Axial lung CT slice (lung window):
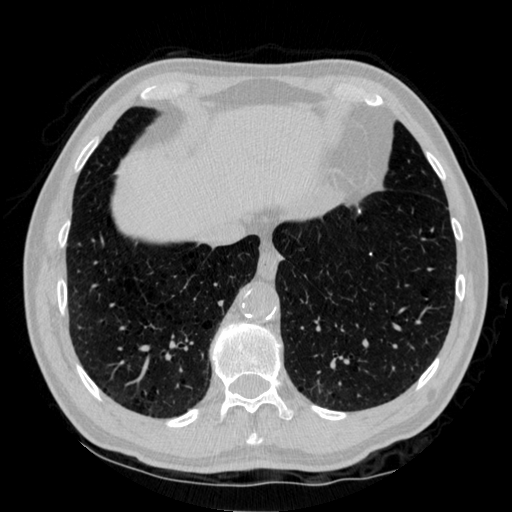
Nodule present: no